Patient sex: F
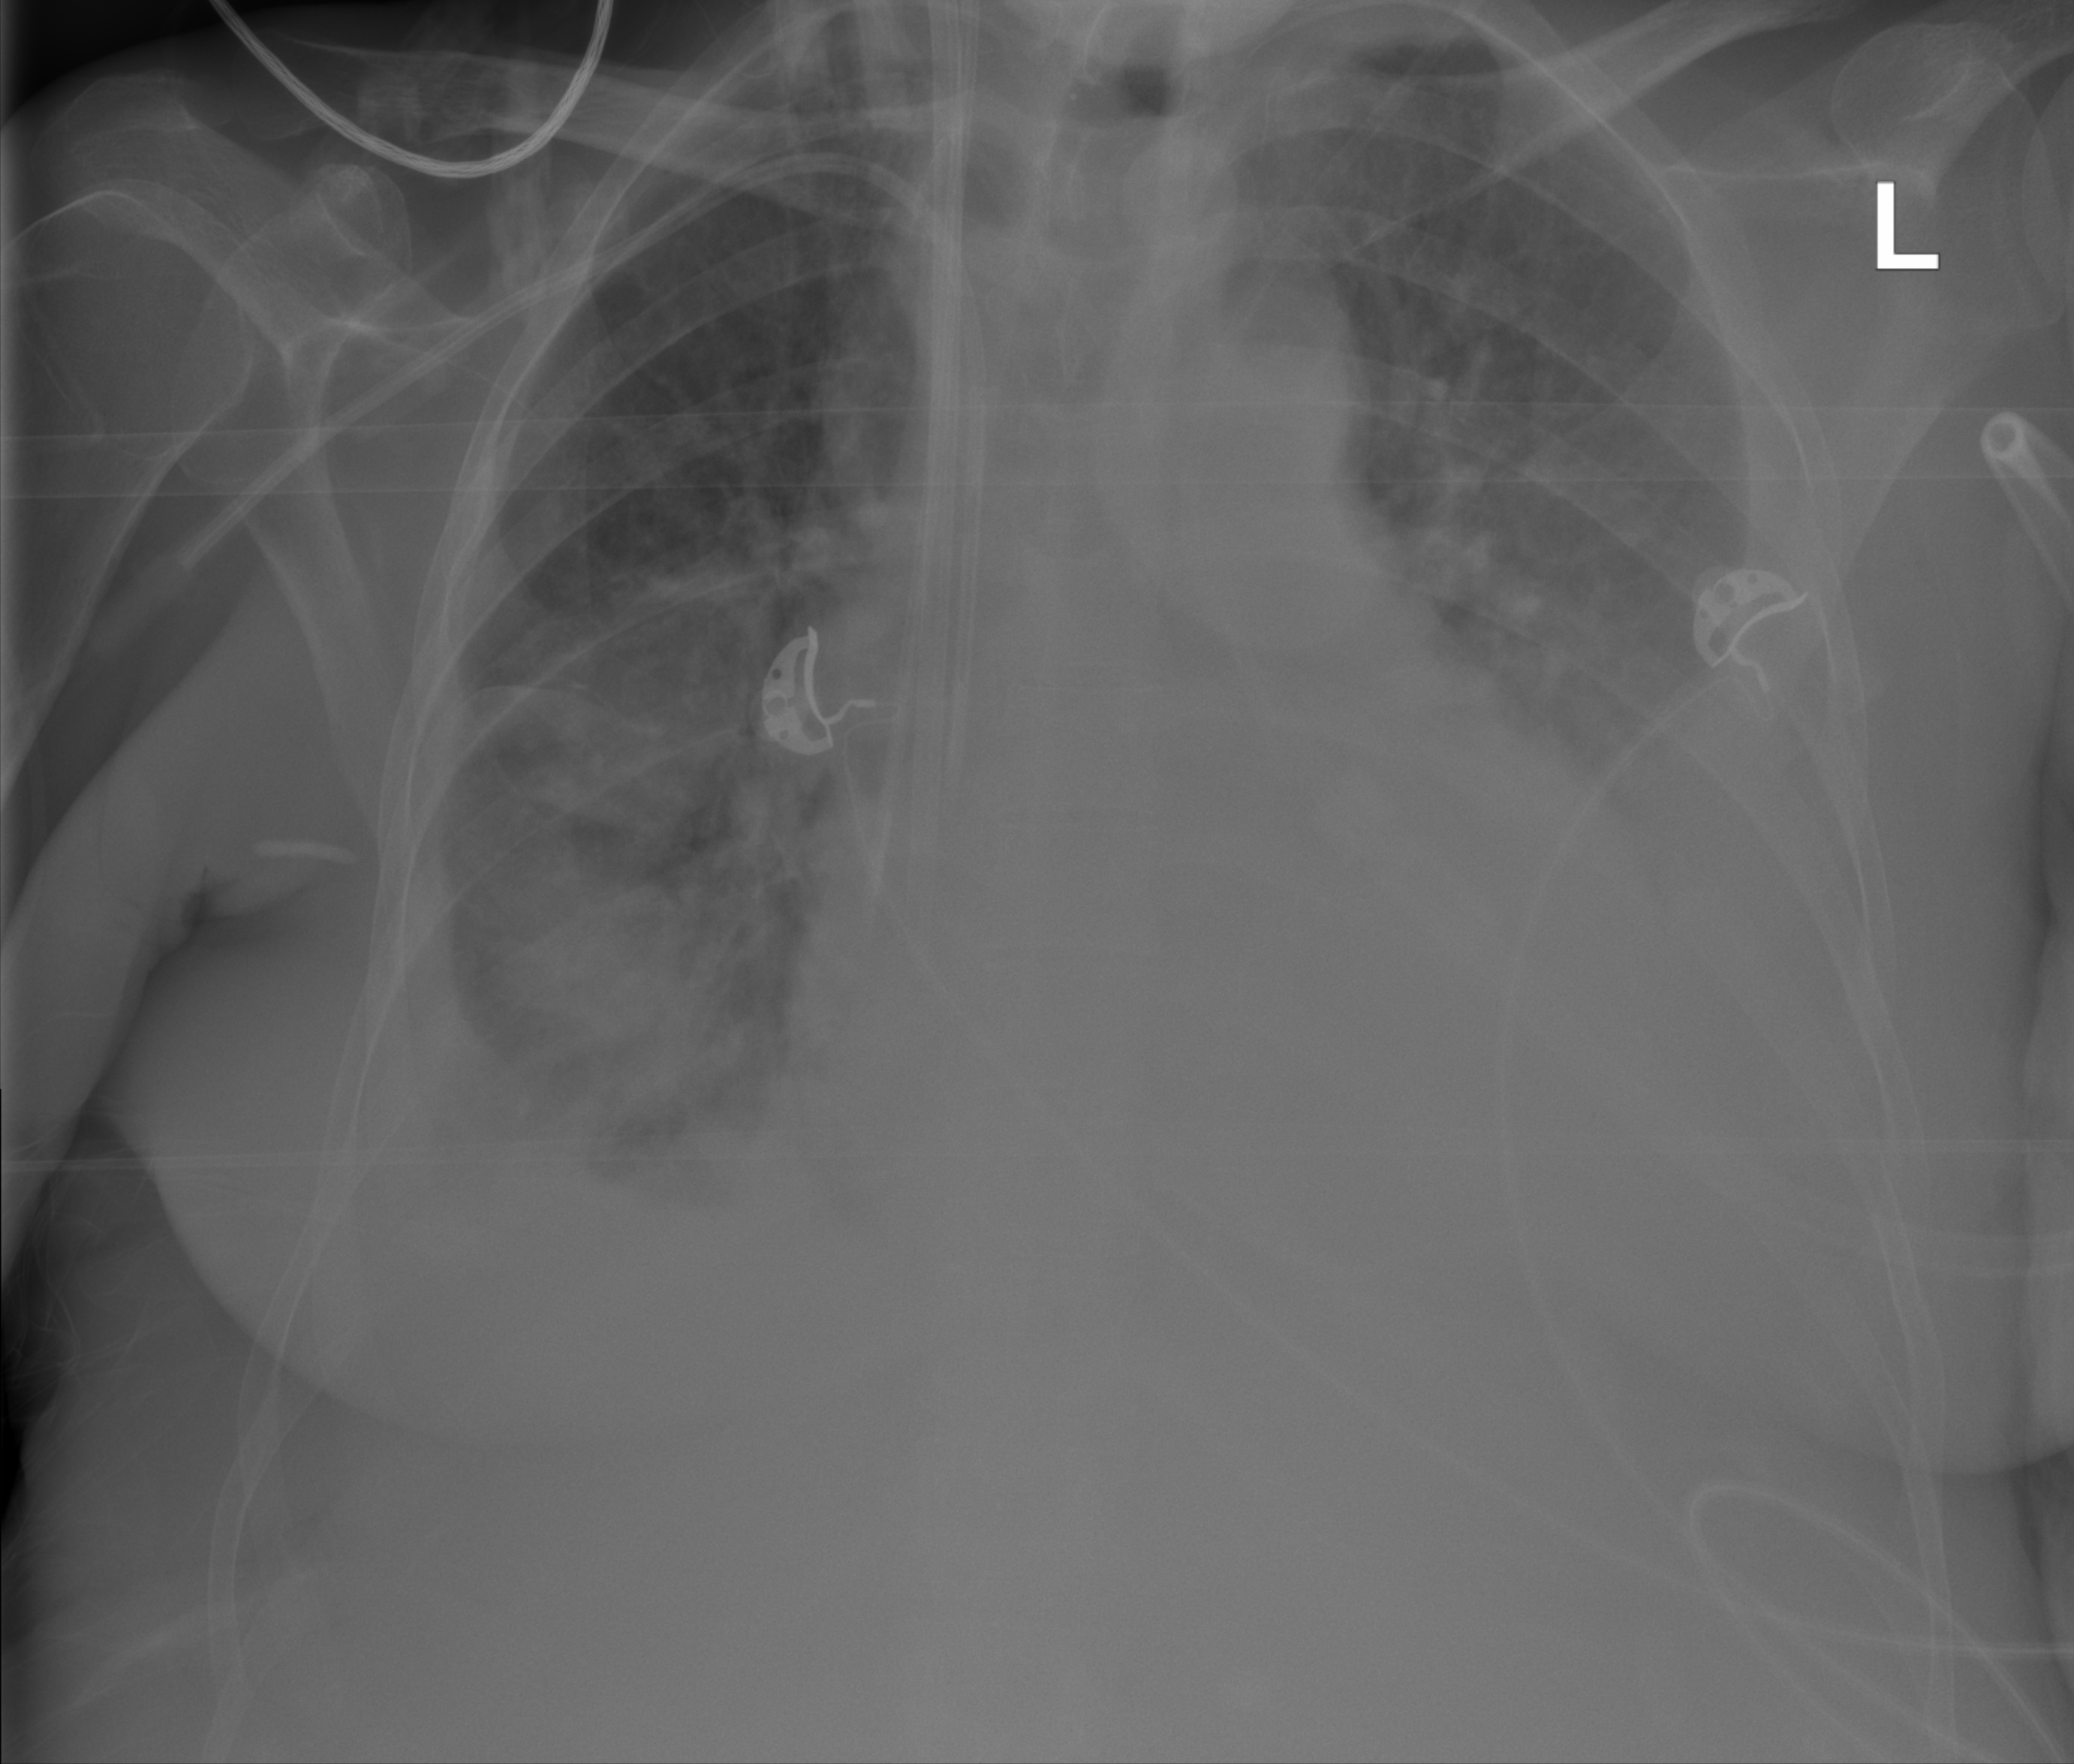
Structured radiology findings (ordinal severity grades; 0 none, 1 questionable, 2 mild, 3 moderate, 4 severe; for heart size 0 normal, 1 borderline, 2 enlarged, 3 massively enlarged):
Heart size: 0
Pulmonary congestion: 0
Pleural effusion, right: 3
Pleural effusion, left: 2
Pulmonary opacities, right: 2
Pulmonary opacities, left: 0
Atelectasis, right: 3
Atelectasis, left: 2